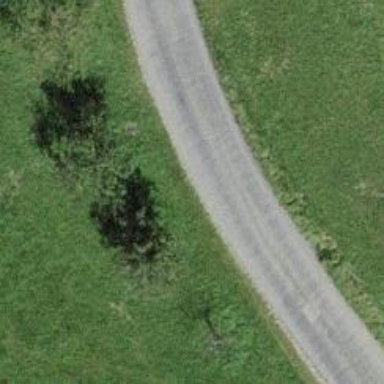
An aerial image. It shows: Unclassified road with asphalt surface.